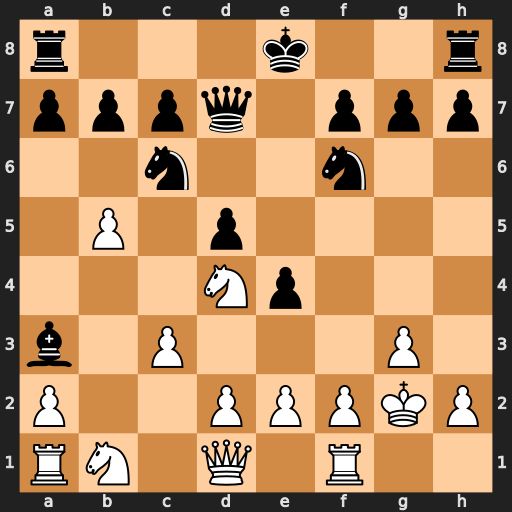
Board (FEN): r3k2r/pppq1ppp/2n2n2/1P1p4/3Np3/b1P3P1/P2PPPKP/RN1Q1R2
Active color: w
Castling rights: kq
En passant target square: -
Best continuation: bxc6 bxc6 Nxa3